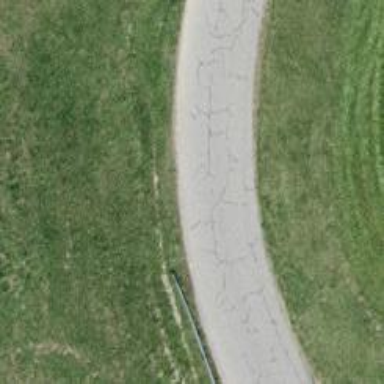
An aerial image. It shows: Unclassified road.